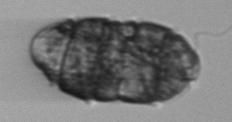
Label: Margalefidinium